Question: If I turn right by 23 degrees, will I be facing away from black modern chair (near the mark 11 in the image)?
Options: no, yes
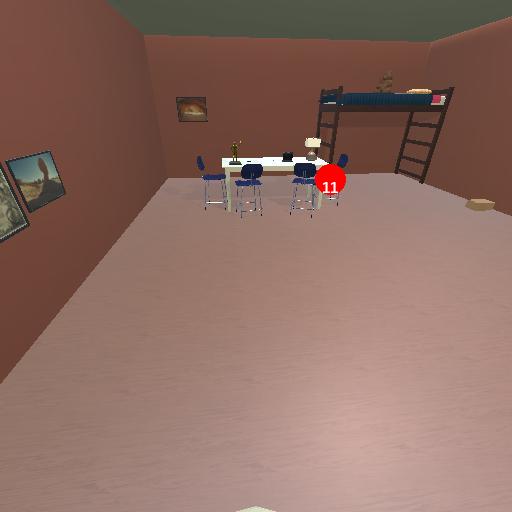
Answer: no